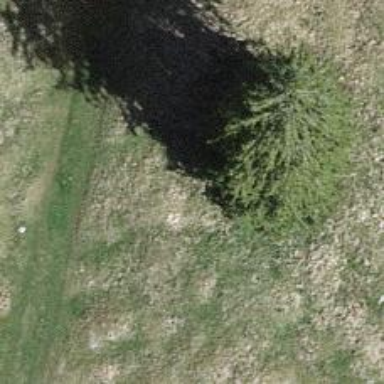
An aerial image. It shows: Single tag "natural: tree."